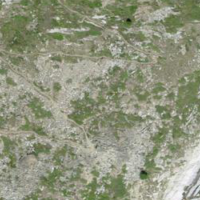
EUNIS habitat code: 31
Species observed at this site:
Parnassia palustris